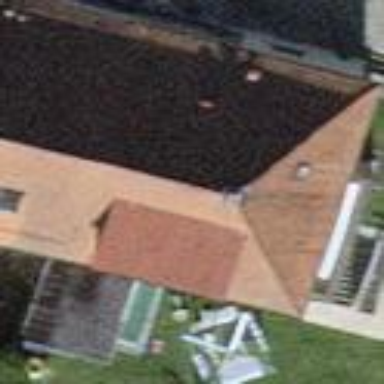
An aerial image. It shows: Building with tiled roof.